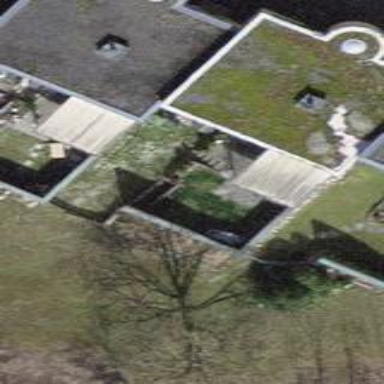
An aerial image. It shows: Flat-roofed house.